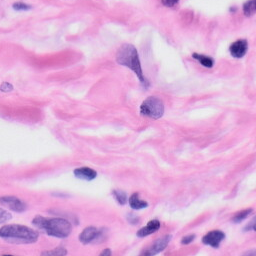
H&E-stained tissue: Skin